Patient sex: M
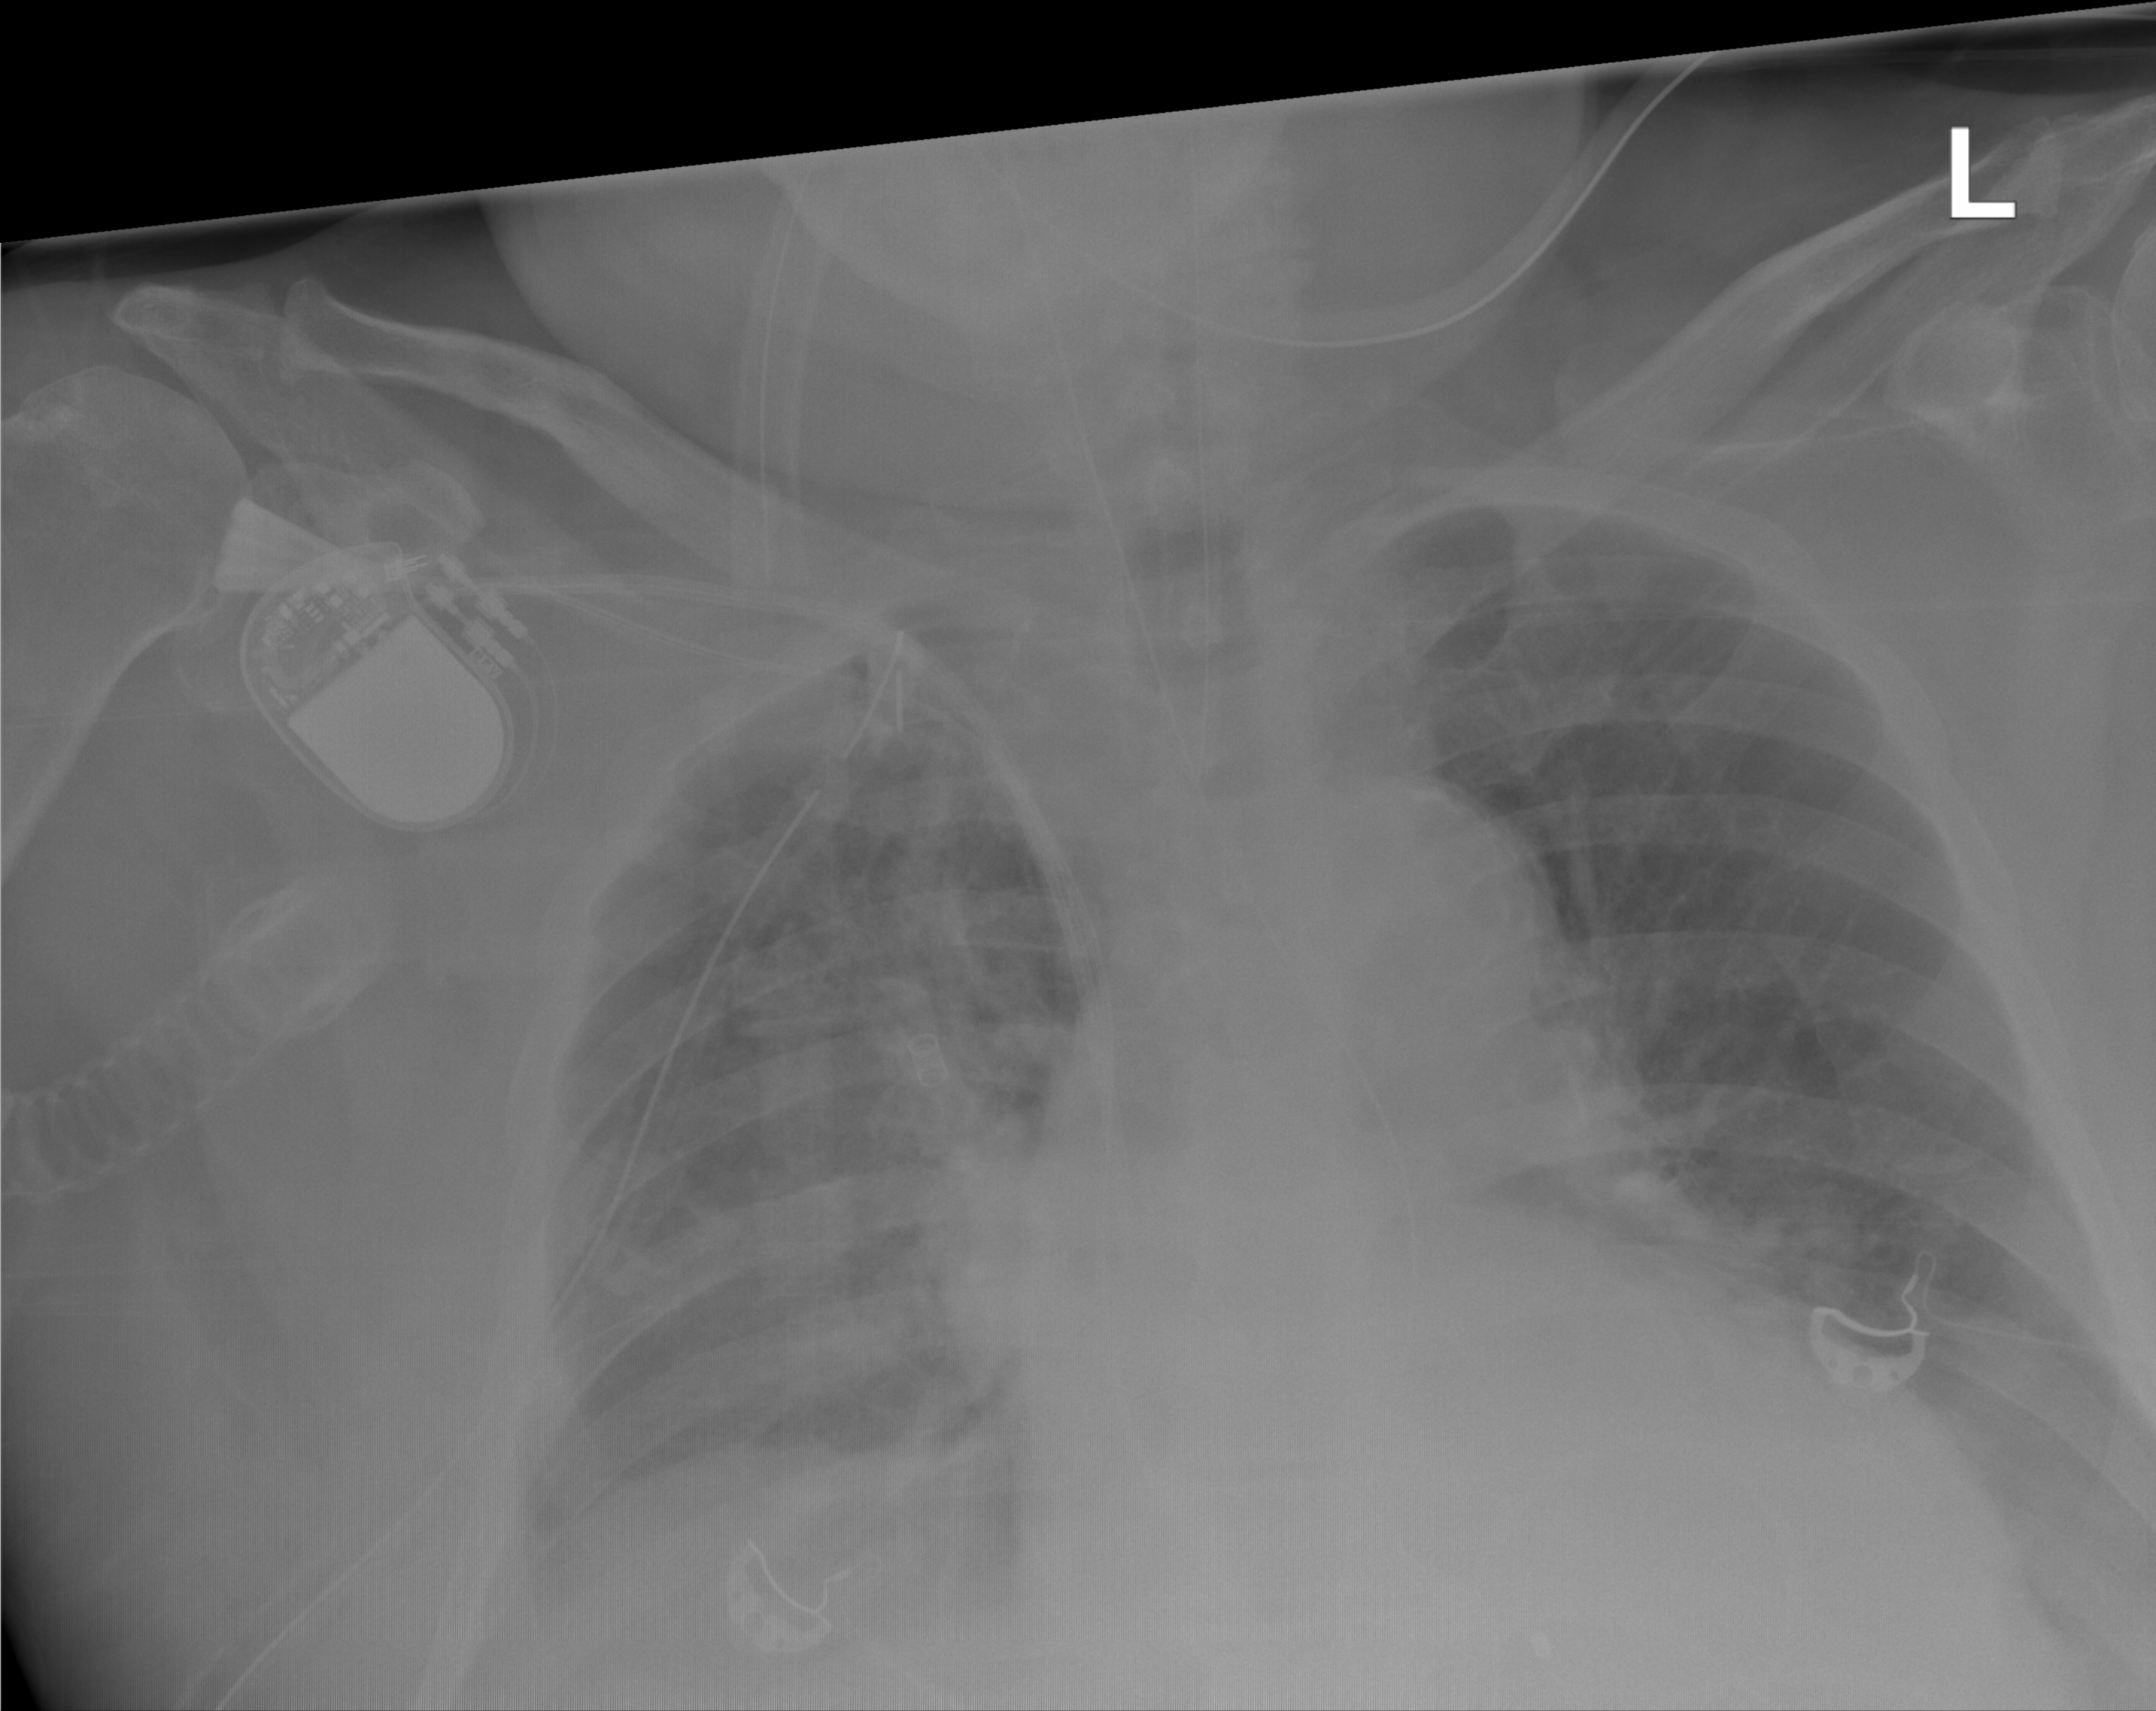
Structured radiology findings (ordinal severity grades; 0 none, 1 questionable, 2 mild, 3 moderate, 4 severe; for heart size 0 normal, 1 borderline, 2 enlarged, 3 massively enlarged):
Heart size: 0
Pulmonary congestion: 0
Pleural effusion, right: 2
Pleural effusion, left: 0
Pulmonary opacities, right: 0
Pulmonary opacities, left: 0
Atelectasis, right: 2
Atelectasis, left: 0